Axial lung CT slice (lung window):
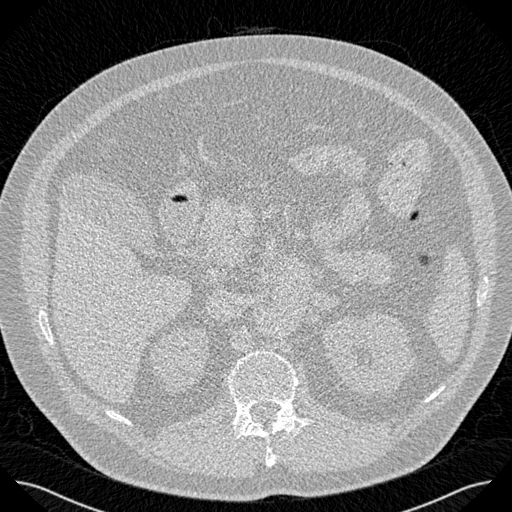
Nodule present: no